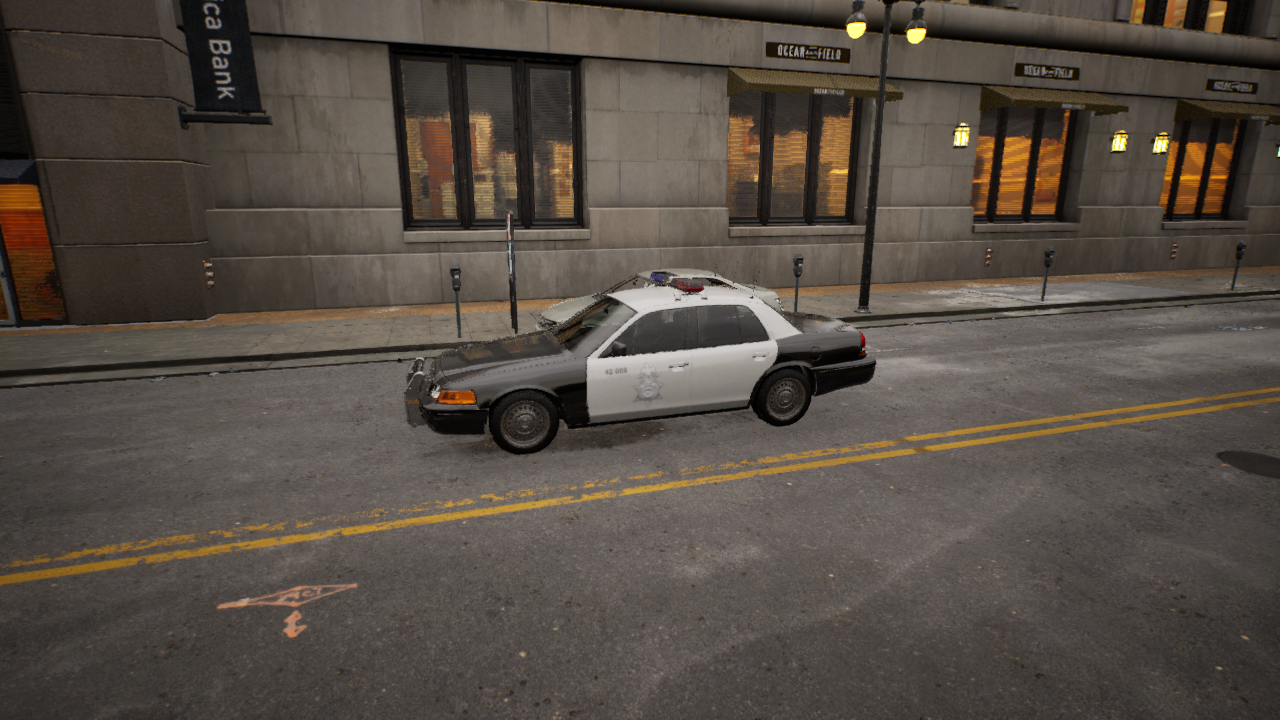
Venue: downtown
Lighting: golden hour
Vehicle rig: sedan